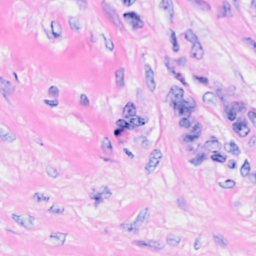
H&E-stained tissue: Breast